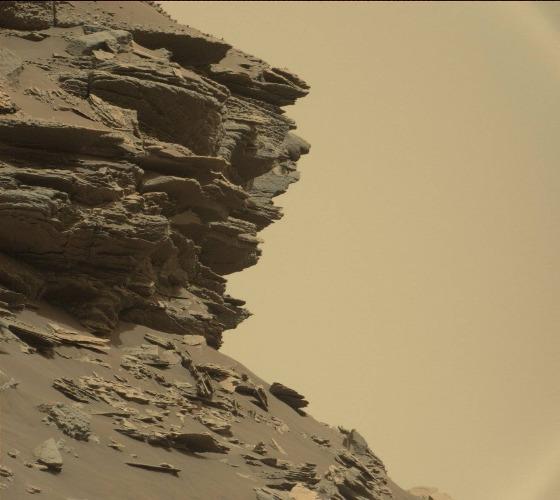
Terrain classes present: Bedrock, Gravel / Sand / Soil, Rock, Shadow, Sky / Distant Mountains